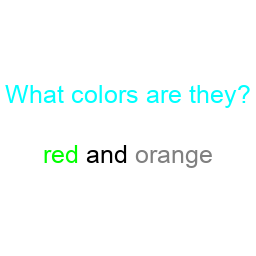
Color: lime, gray
Color name shown: red, orange
Background color: white
Question text color: cyan